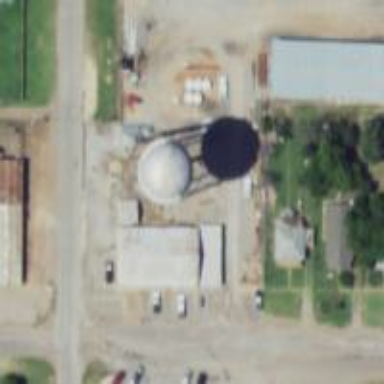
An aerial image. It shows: Water tower that is man-made.